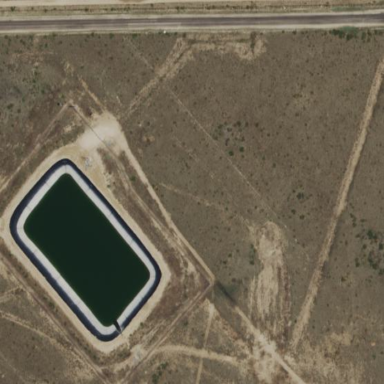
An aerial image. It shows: Retention basin filled with water.